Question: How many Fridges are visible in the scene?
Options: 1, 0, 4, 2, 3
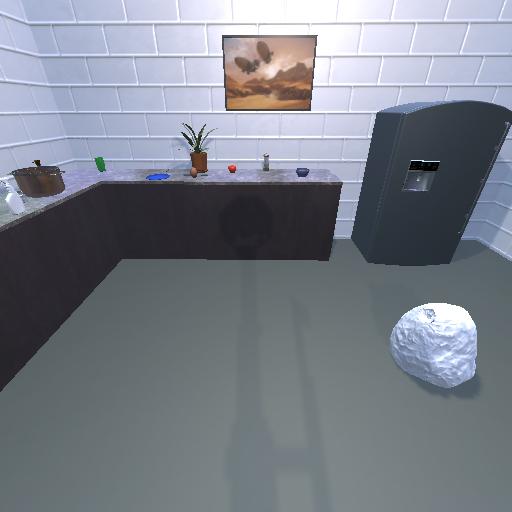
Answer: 1